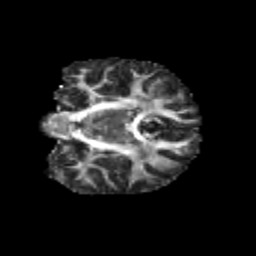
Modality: FA
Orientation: coronal
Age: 9
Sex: female
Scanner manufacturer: siemens
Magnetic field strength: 3 T
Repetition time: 3.8 s
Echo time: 0.07 s